Interaction volume radius: 10 \u00c5
Interaction volume height: 20 \u00c5
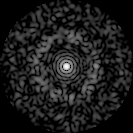
Disorder parameter: 0.8482